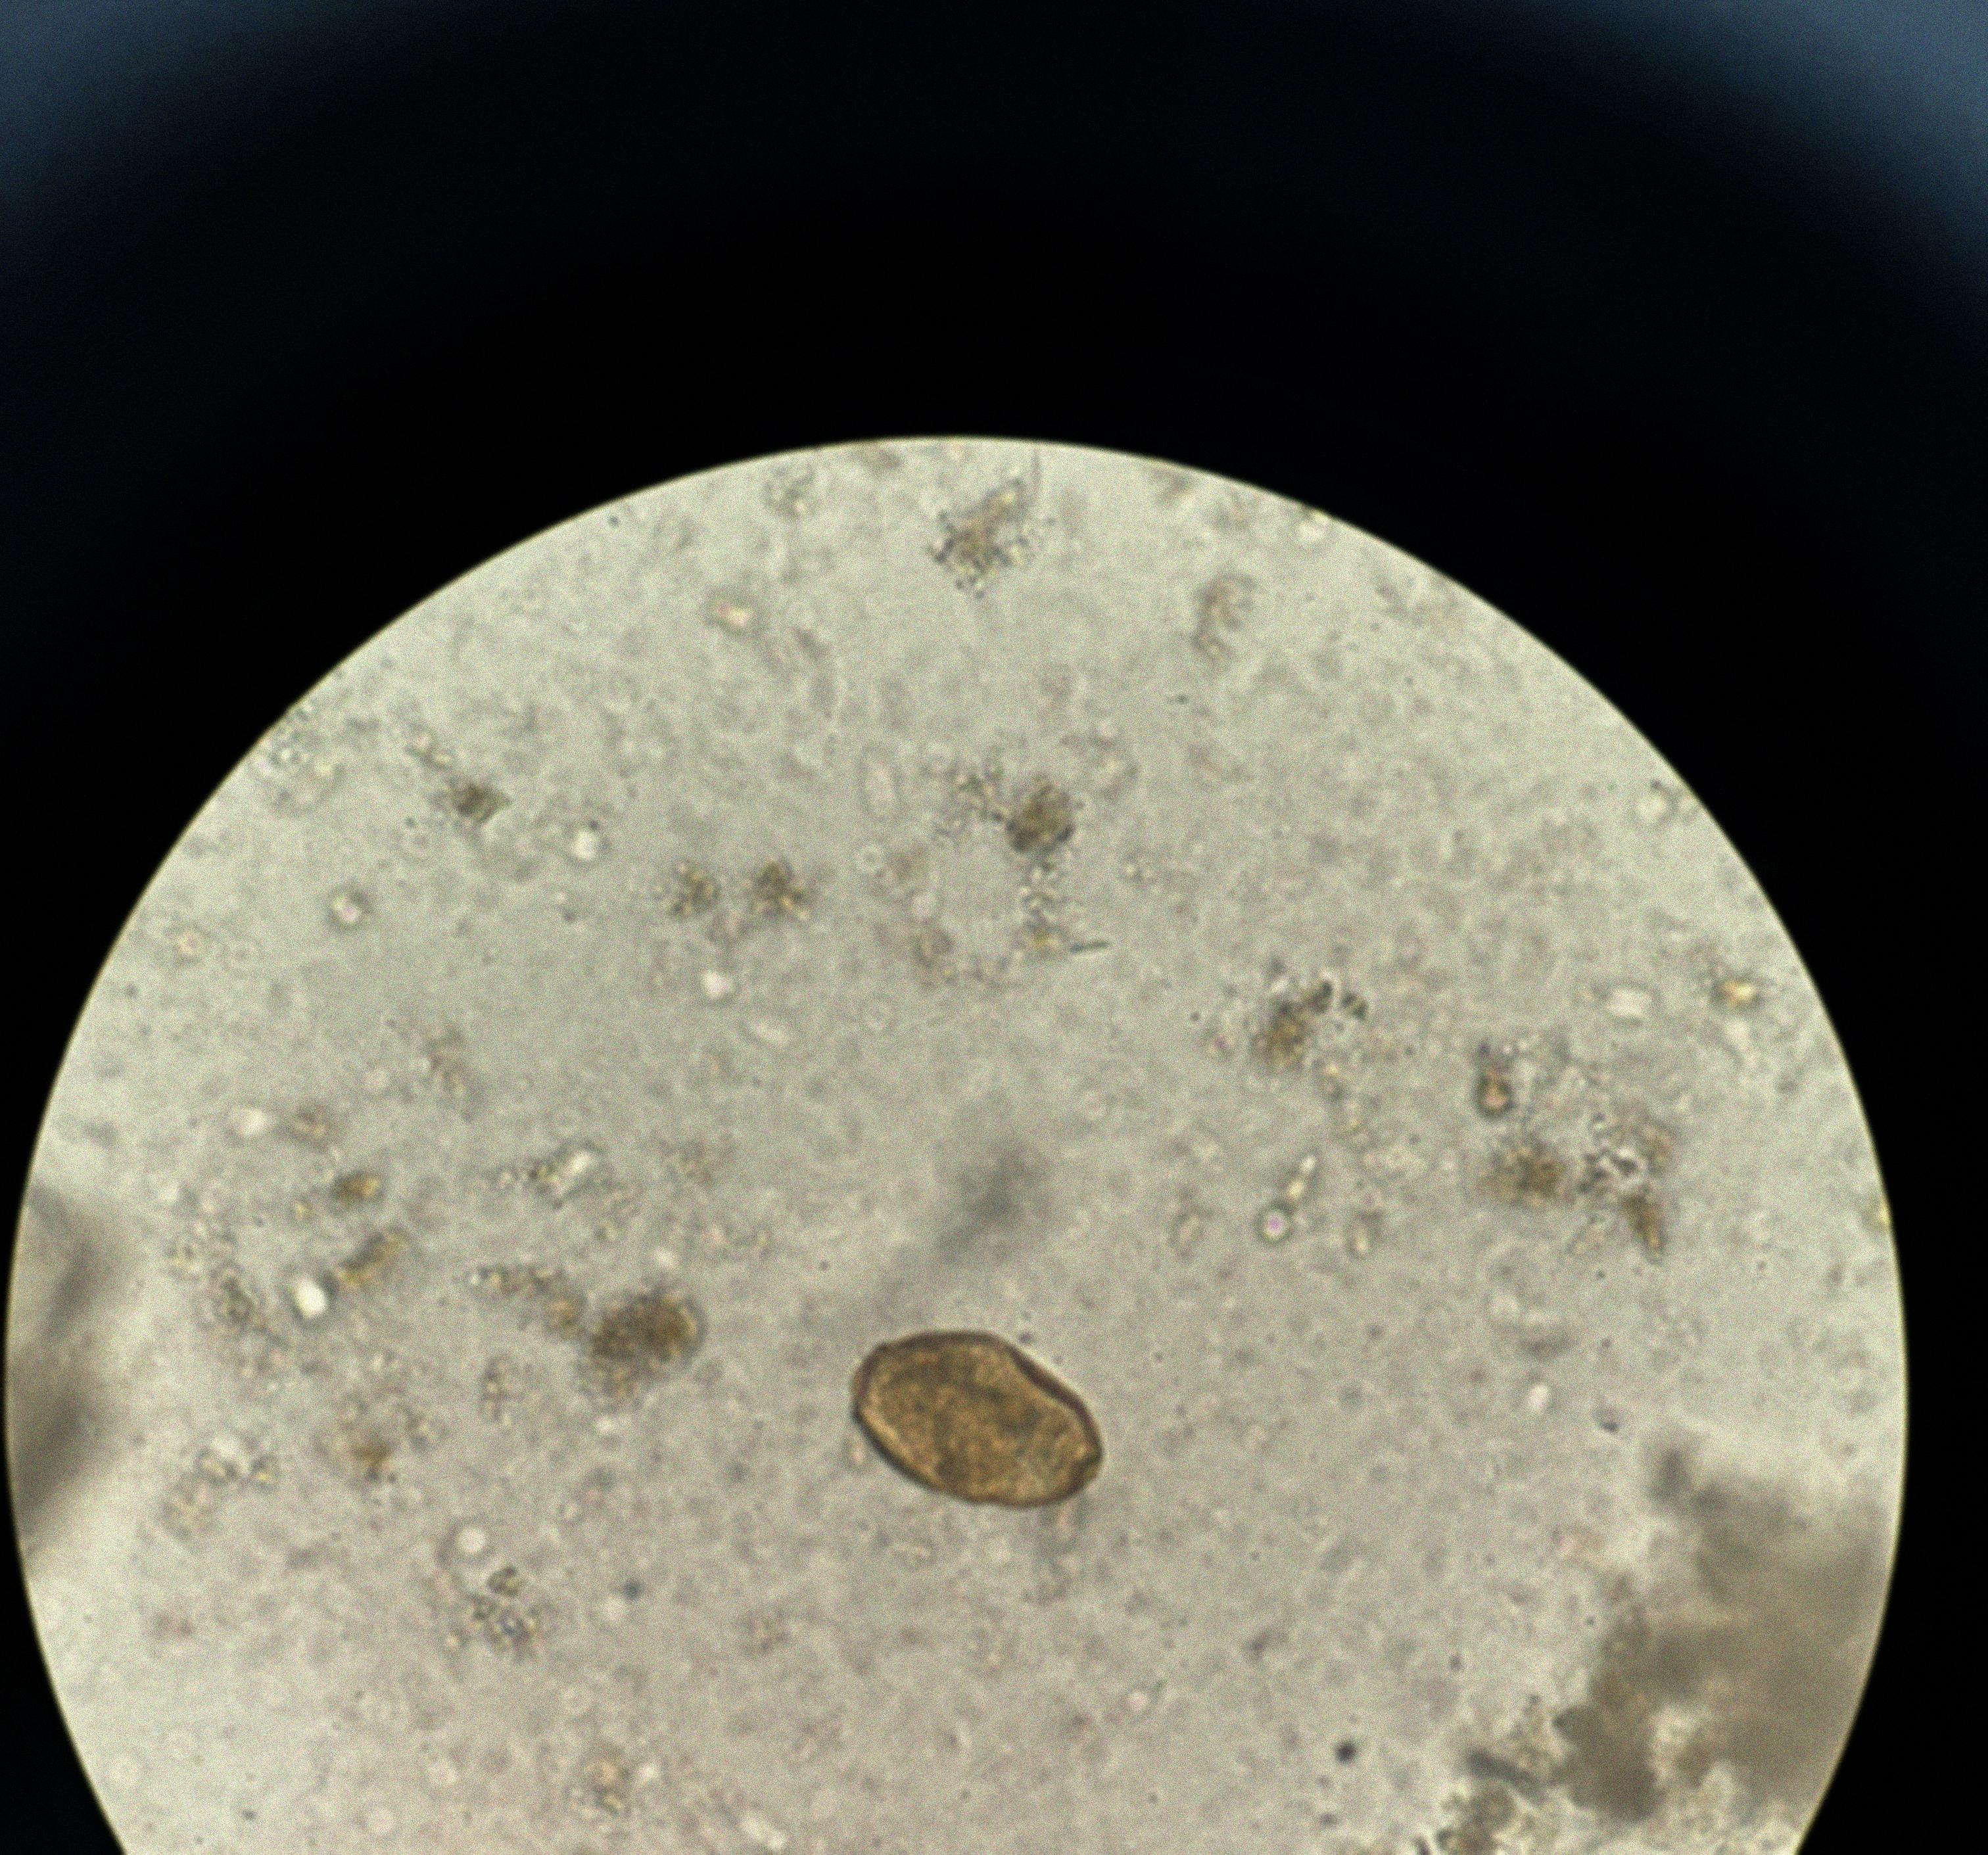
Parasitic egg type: Paragonimus spp